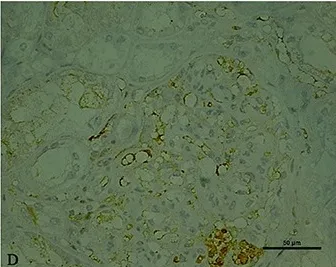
Skin purpura and kidney biopsy. C, Periodic Schiff-Methenamine stain showing proliferation of mesangial cell and mesangial matrix (x400). Scale bars in B, C, D, E: 50 mum; scale bar in F: 2 mum.
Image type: pathology (immunostaining)